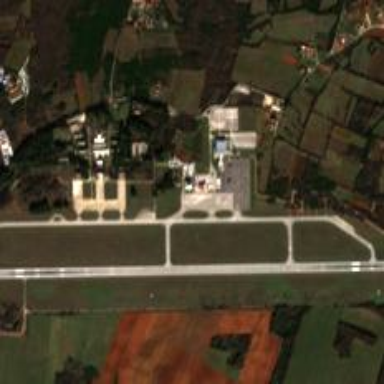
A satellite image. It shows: International public aerodrome.